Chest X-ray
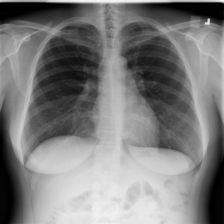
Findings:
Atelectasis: negative
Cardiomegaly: negative
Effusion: negative
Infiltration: negative
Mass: negative
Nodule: negative
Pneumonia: negative
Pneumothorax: negative
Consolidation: negative
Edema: negative
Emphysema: negative
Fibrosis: negative
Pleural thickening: negative
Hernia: negative